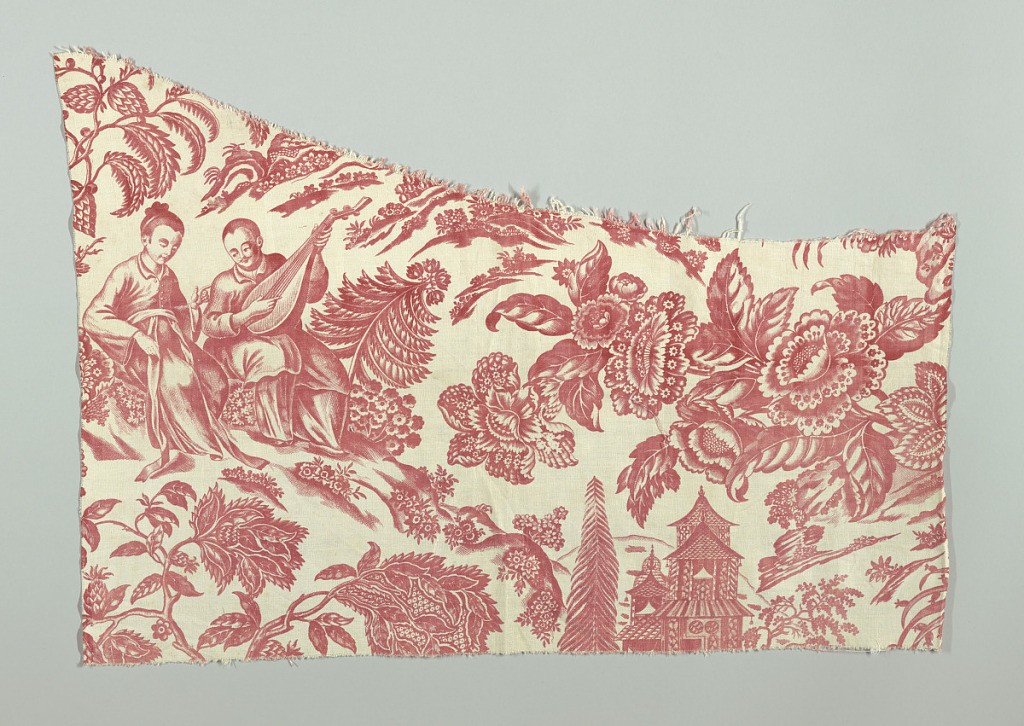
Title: Fragment
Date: ca. 1810
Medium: cotton Technique: printed by engraved plate on plain weave
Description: Fragment of chinoiserie-style toile with two seated figures, one holds a Chinese stringed instrument (pipa). Near them is a pagoda-style building. The spaces between are filled with large-scale exotic flowers and foliage.